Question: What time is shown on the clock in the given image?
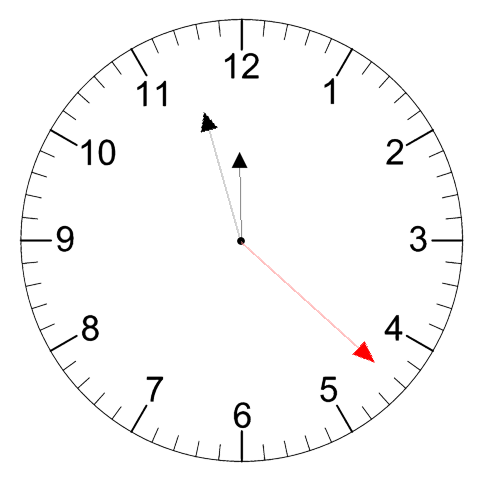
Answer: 11:57:22